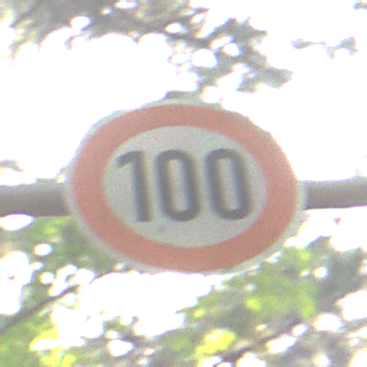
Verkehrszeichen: Geschwindigkeit100
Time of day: MorningAfternoon
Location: Outdoor (RoadRail)
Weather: Clear
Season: NotSpecified
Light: Natural